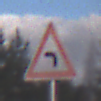
Verkehrszeichen: KurveLinks
Umgebung: Outdoor, Nature
Tageszeit: MorningAfternoon
Wetter: PartlyCloudy
Licht: Natural
Jahreszeit: NotSpecified
Kontrast: HighContrast